Question: I have been given a w2k3 server today that is running IIS 6. This is my first time using IIS 6 (I've used 7.x plenty of times) and I cannot find the option to create a new web site, only a new FTP site as seen in the picture below:

The only help I can find via Google is using the assumption that the Web Sites folder is visible. I suppose that I may have been using all of the wrong search terms, but I can't find a thing to help me with this problem. Clearly, this folder should be visible but it isn't and I don't know where to begin with this one.
How can I add web sites in IIS 6 with this happening to me?
Starting to think that I may have to reinstall IIS 6, but I would like some input before I do that.
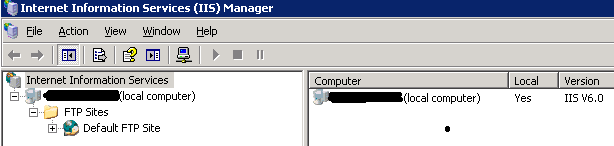
Answer: Remember that IIS does more than just web sites. So you have IIS running but you may not have the web publishing side of things installed - I think you just have the snap-in for IIS and FTP running. I would check with your Control Panel > Add/Remove Programs > Windows Components > IIS and then click details and make sure that World Wide Web Service is an option you've chosen.